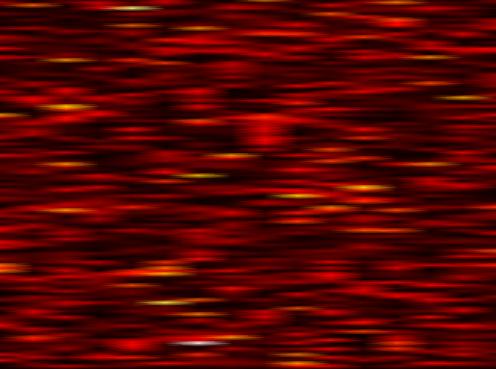
Label: FBMC